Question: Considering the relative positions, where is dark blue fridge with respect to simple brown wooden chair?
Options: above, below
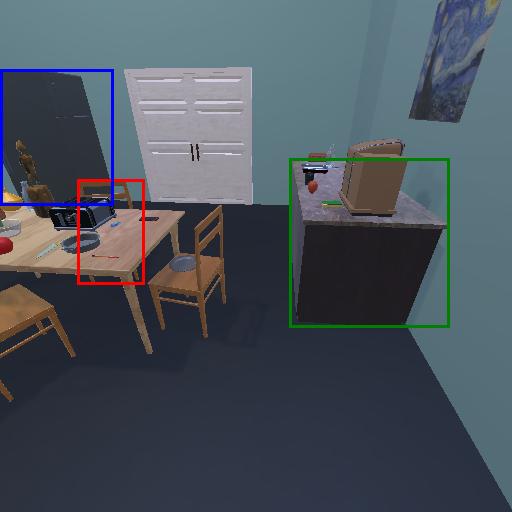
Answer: above